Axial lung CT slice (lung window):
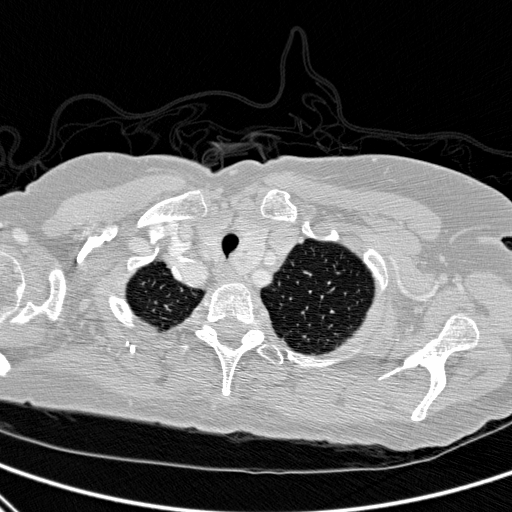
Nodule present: no